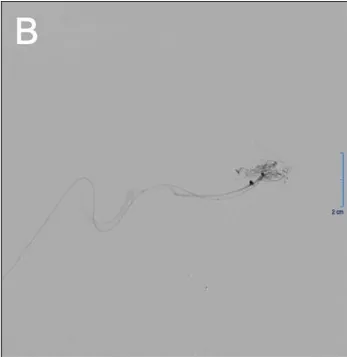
Intraoperative images showing planning and completion of the transvenous Onyx embolization of the diffuse right frontal arteriovenous malformation (AVM). After superselective venous catheterization of the straight sinus, deep venous system, and right frontal AVM nidus, superselective runs (B) showed nidus configuration and no significant collateral reflux.
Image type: radiology (ct)